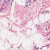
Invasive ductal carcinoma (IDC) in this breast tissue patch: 0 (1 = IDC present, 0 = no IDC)